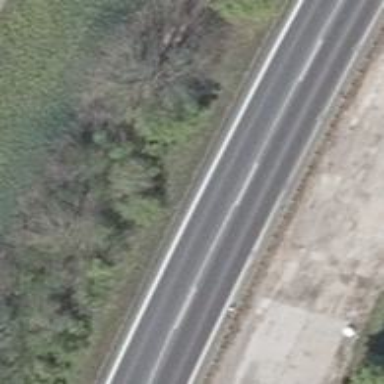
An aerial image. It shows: Asphalt motorway.